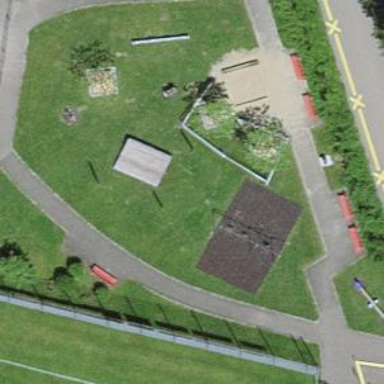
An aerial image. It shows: Playground area for leisure activities on the land.